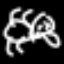
Label: frog